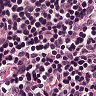
Metastatic tissue present: no